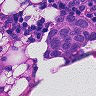
Metastatic tissue present: yes